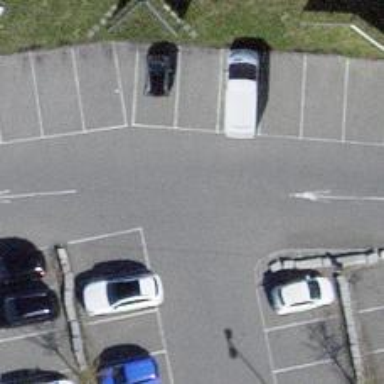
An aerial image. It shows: Road serving as parking aisle.